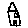
Label: house